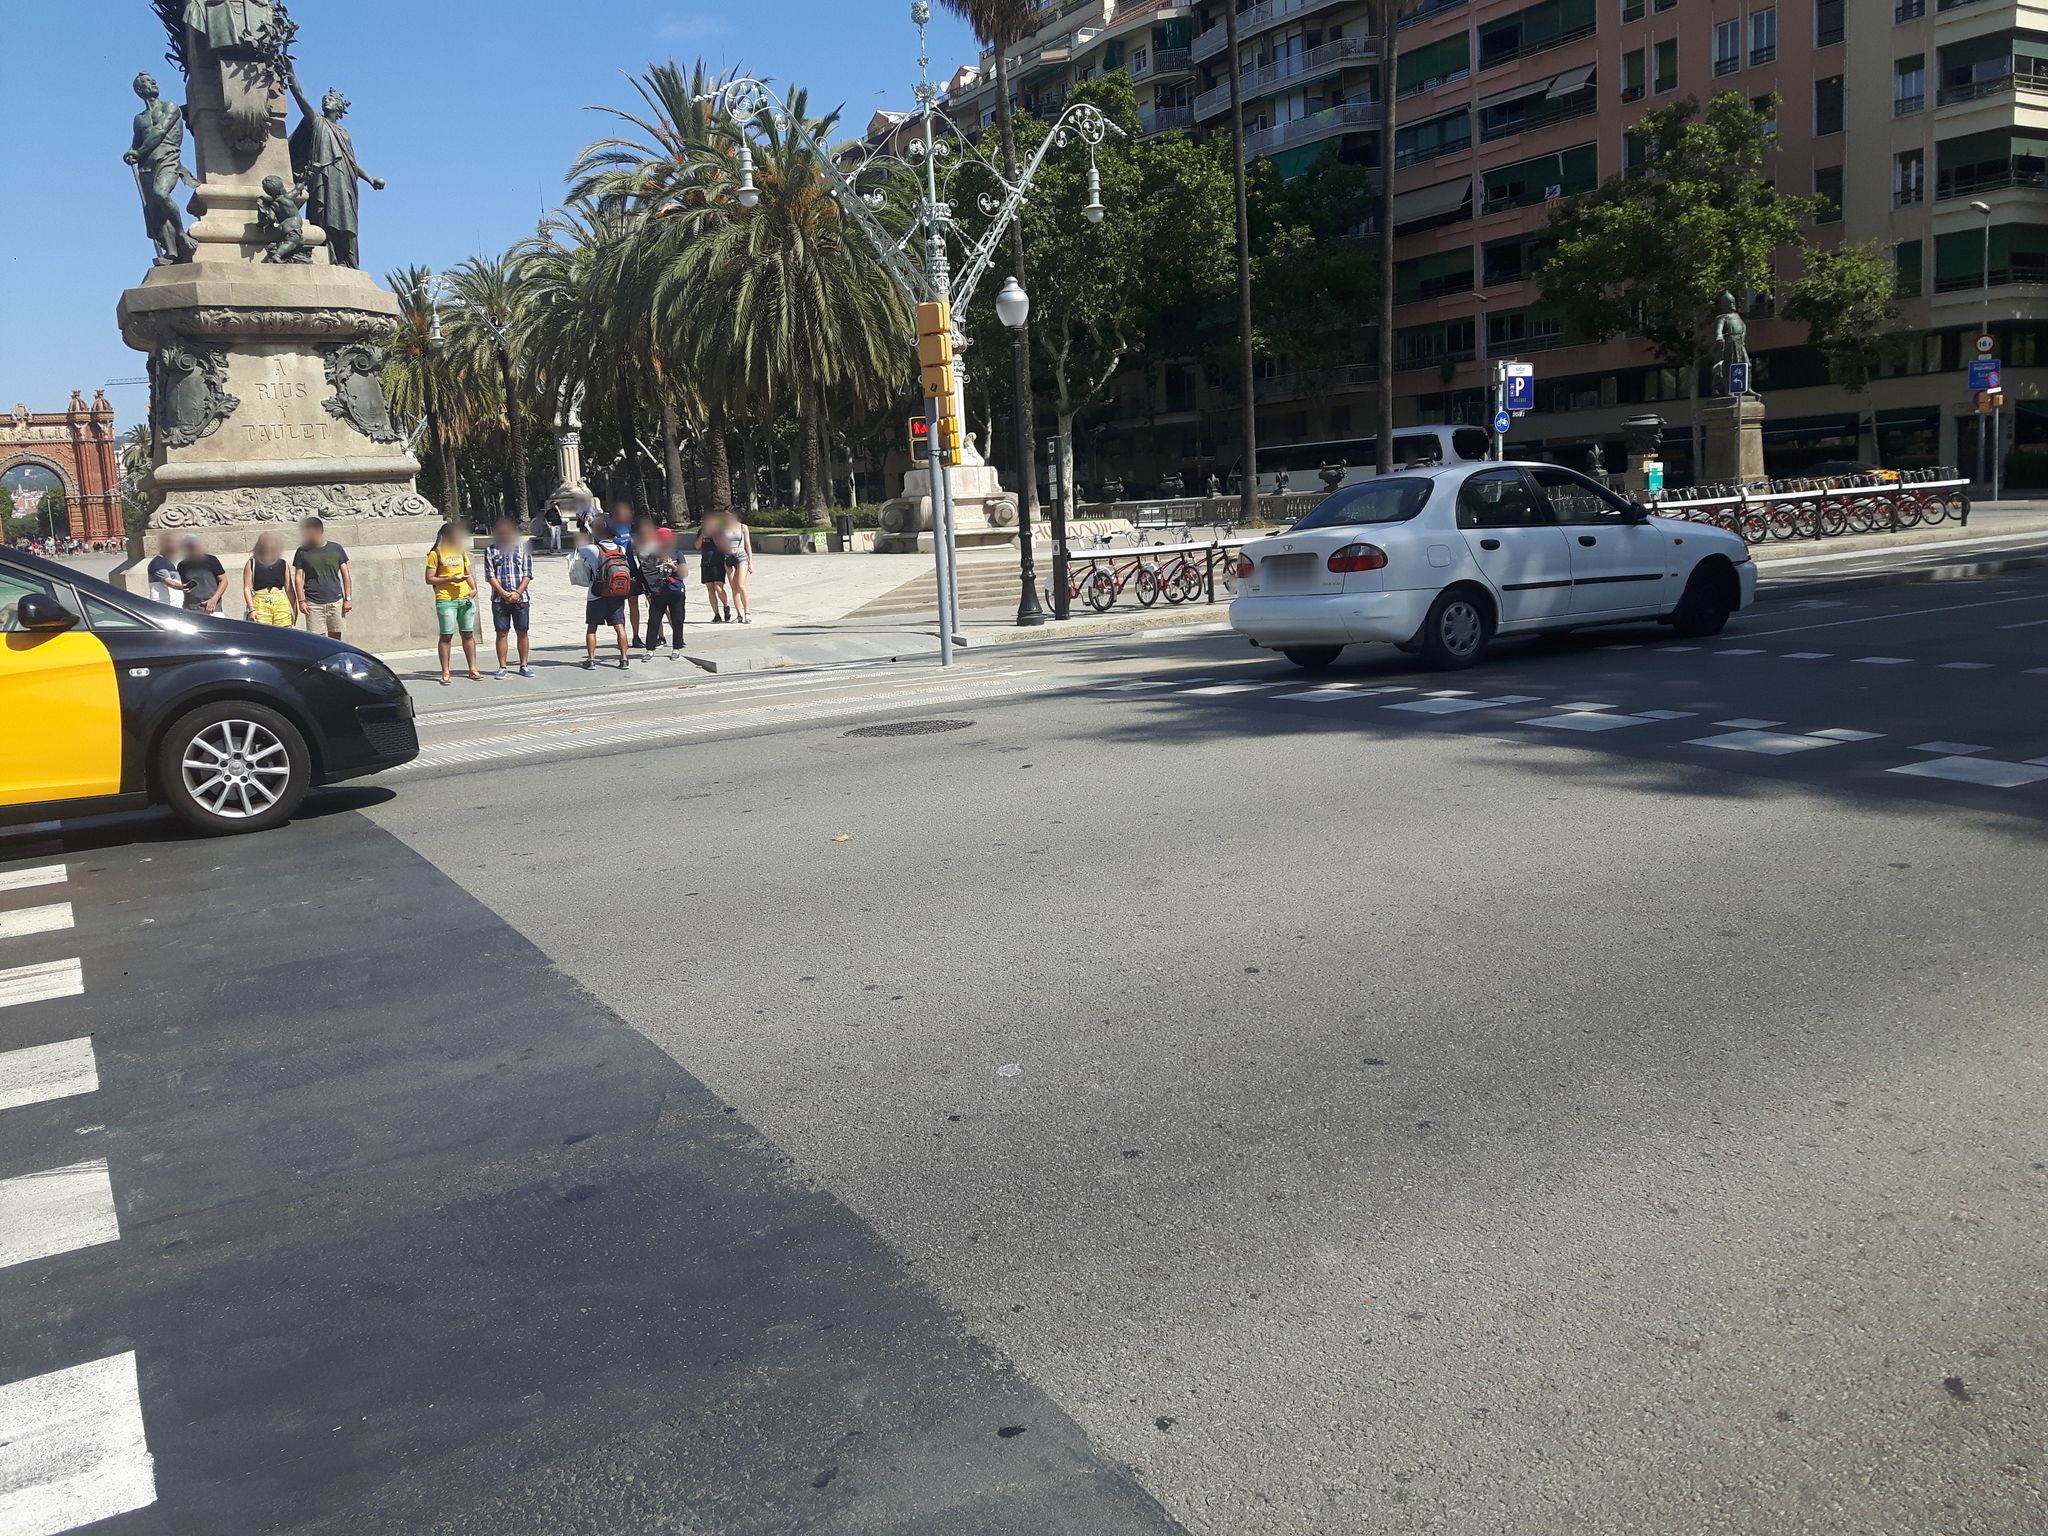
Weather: clear
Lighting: day
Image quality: good
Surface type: walking surface
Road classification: cycleway
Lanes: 3
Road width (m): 8
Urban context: urban centre
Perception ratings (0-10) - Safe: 5.27, Lively: 9.56, Beautiful: 7.01, Boring: 0.45, Depressing: 4.61, Wealthy: 8.65